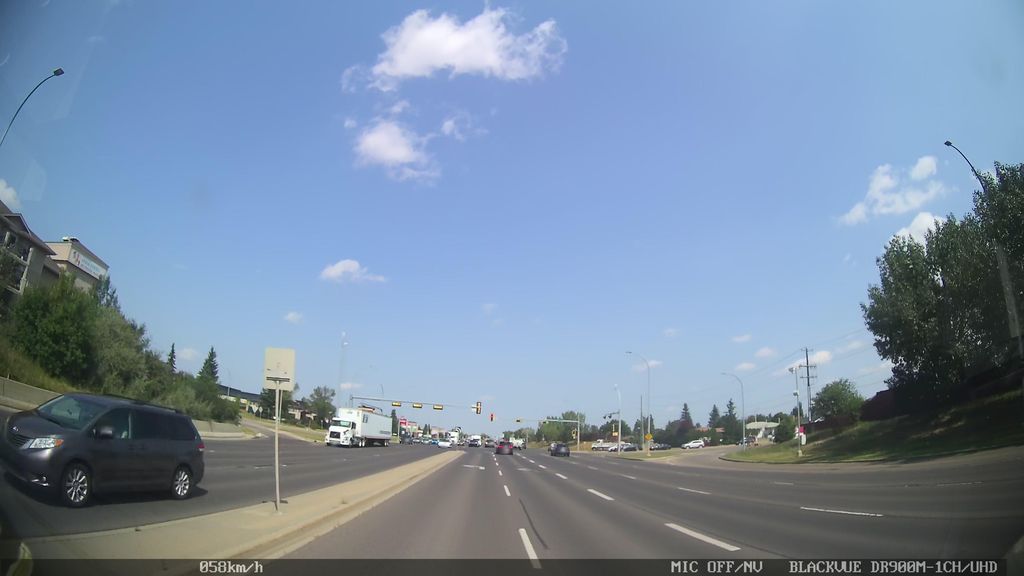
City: edmonton